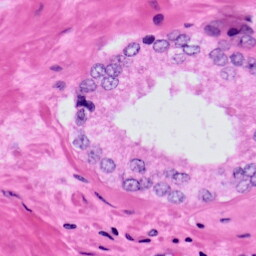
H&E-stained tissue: Prostate